Question: I need to stop superscript before comma - ',' or full stop - '.'. When converting the 'Rmd' file to HTML knitr makes comma superscripted as well. Example:
'''
MyTitle
========================================================
J.Smith^1, K.John^2, H.Gone^*.
'''

Let me know if this was asked before, I can't find relevant questions.
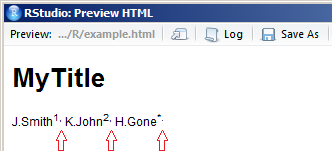
Answer: You may insert HTML tags directly to Markdown documents. To toggle the "superscripting" mode, use 'sup'.
'''
MyTitle
========================================================
J.Smith<sup>1</sup>, K.John<sup>2</sup>, H.Gone<sup>*</sup>.
'''
: You may also use <URL> to indicate exactly the part of text to be reformatted.
'''
J.Smith^(1), K.John^(2), H.Gone^(*)
'''
This has changed for <URL>
'''
2^10
2^(10)
2^10^
2^(10)^
'''